Question: How to go about ignoring empty lines in the gerrit Diff View?
I have already turned the "Ignore Whitespace" to "All" in the but I would like to hide added or removed empty lines in the Side by Side new change screen:

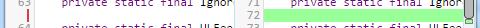
Answer: This is not possible in Gerrit.
Everything about Gerrit's diff screen that can be customized is listed <URL>, nothing about empty lines is mentioned. Neither is it anywhere else in the settings.
---
I thought it might be possible if you were to edit Gerrit's diff script, but from the looks of it that is not a viable way either. If you search for "git diff ignore empty lines" you'll find about zero useful hits.
There is however <URL> that makes it possible to ignore empty lines , so even if you were to somehow edit the way Gerrit handles diffs, that wouldn't really do what you want.